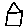
Label: house